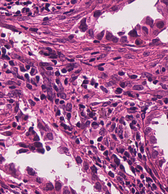
Tumor epithelial tissue: yes
Tumor-associated stroma tissue: yes
Normal tissue: no